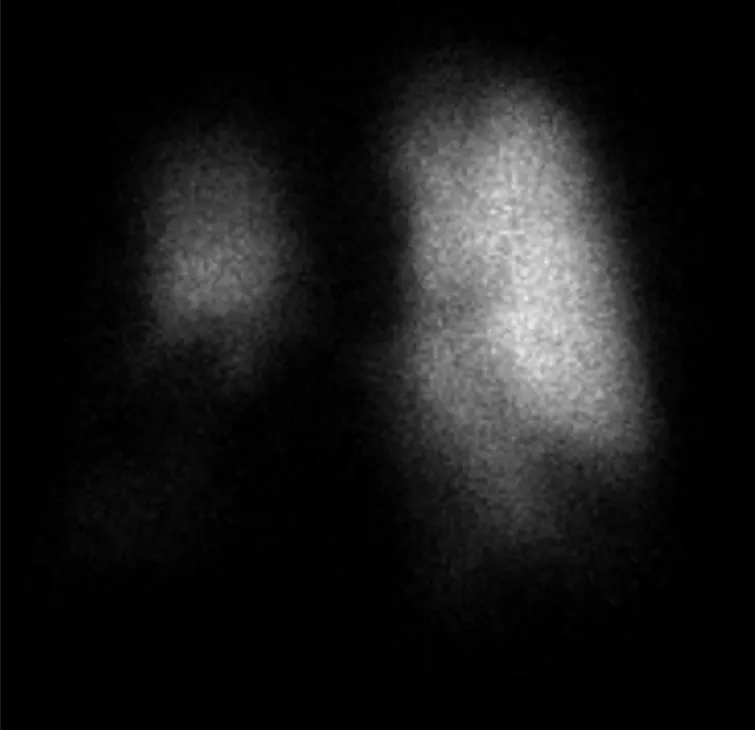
Anterior projection perfusion scan showing perfusion defects in the region of the right middle and right lower lung zones.
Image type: radiology (scintigraphy)